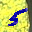
Label: 5